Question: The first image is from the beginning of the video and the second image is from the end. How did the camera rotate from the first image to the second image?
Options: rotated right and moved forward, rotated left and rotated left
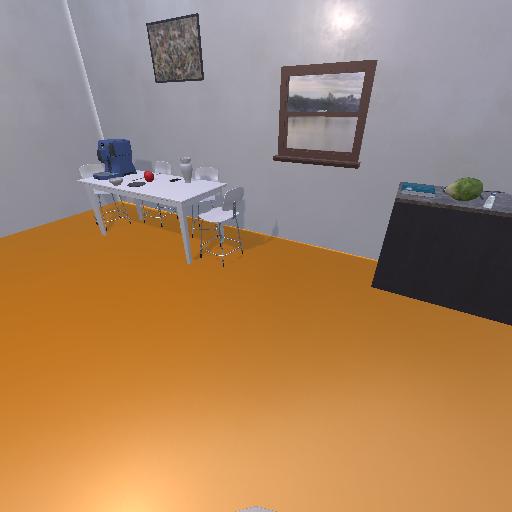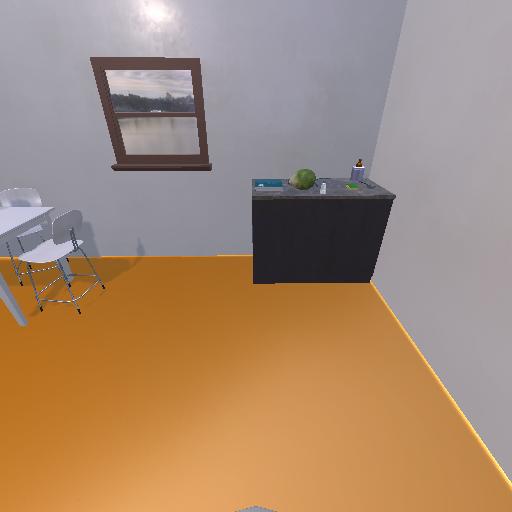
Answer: rotated right and moved forward